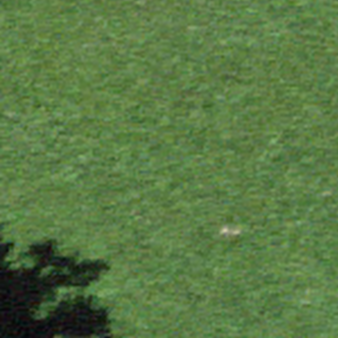
Label: other